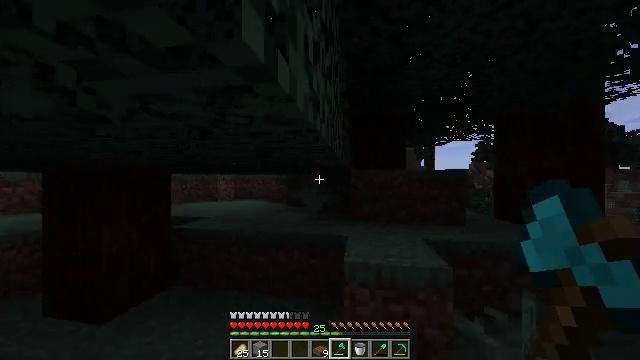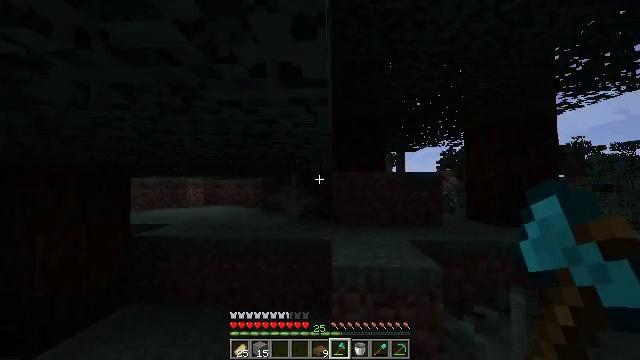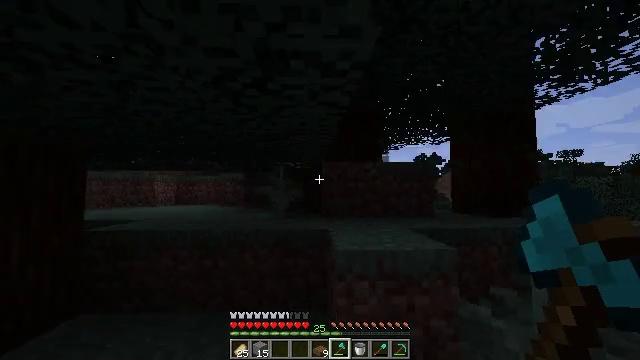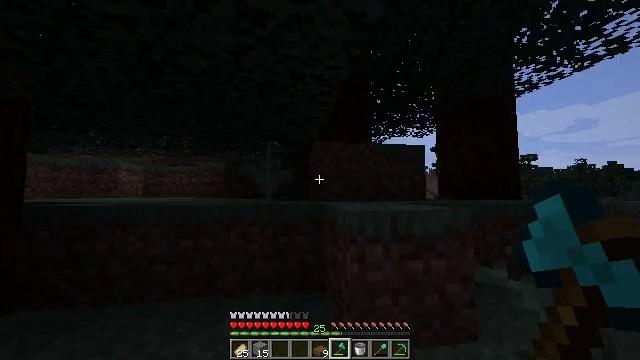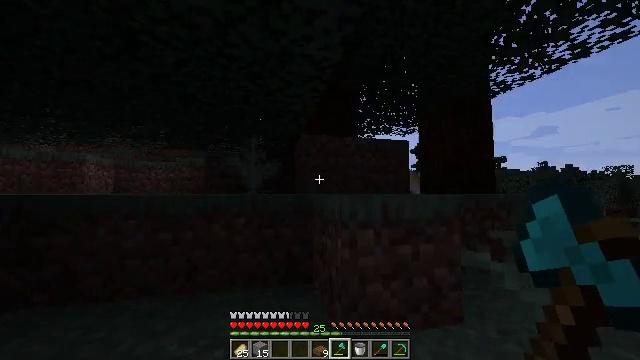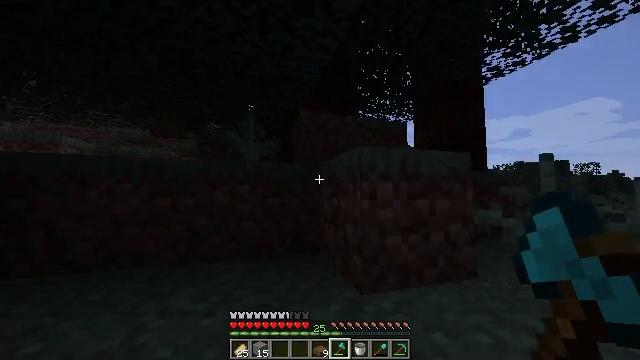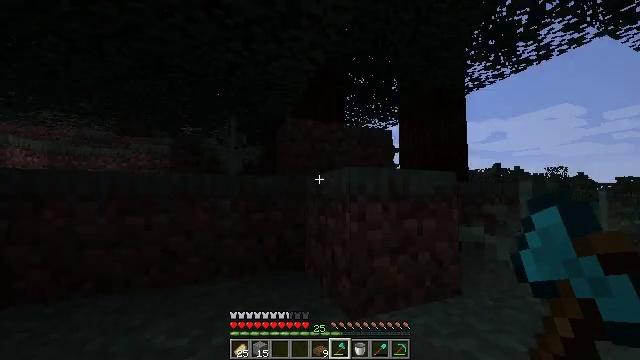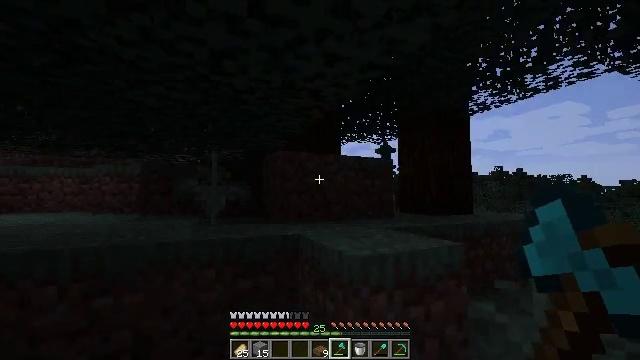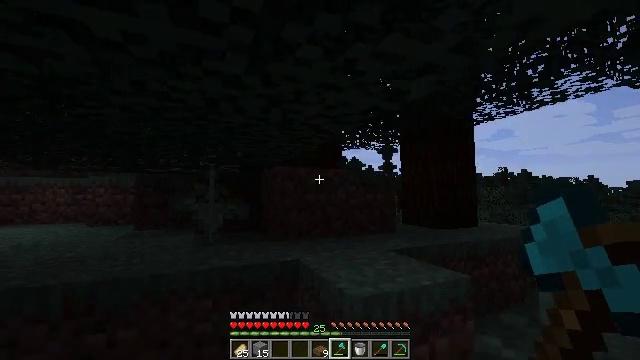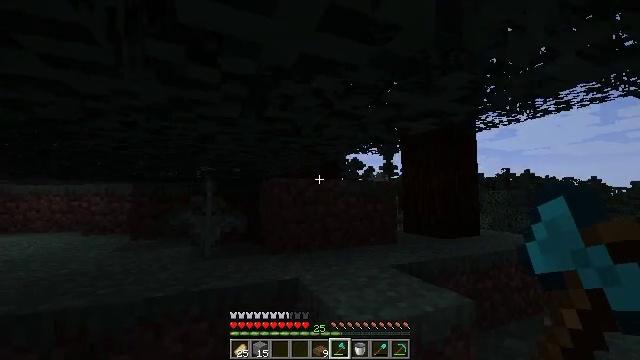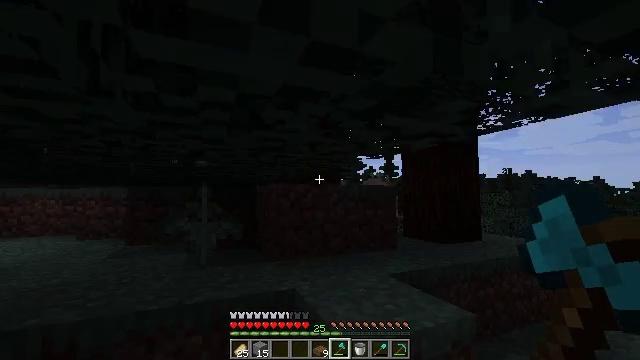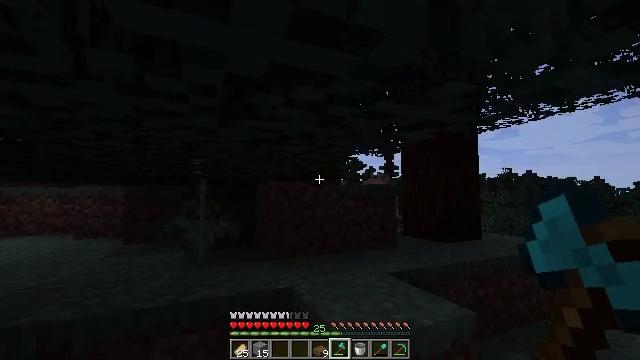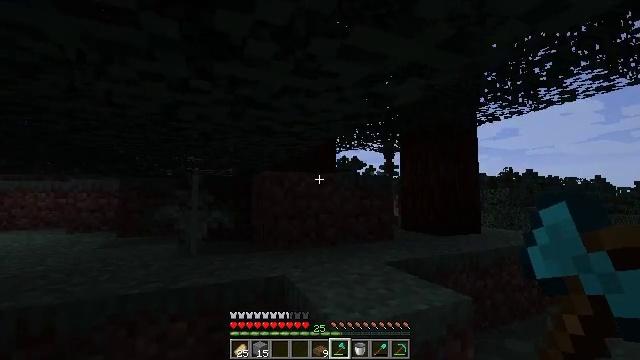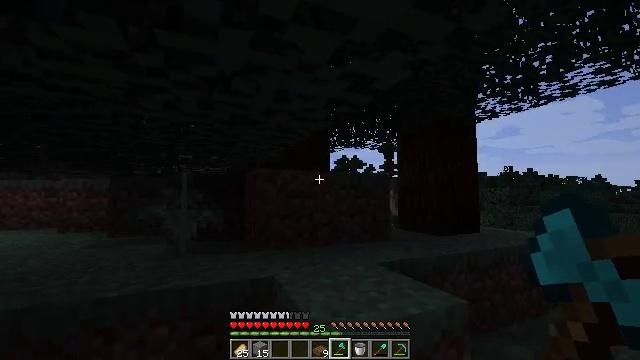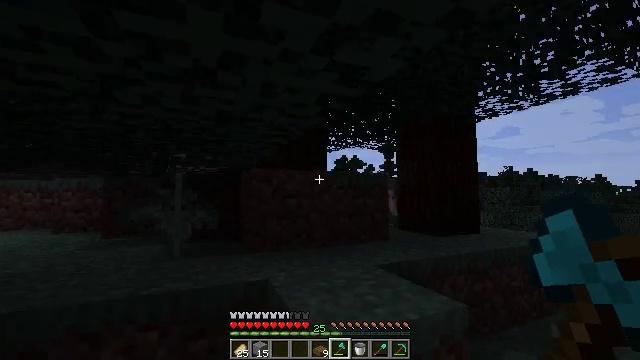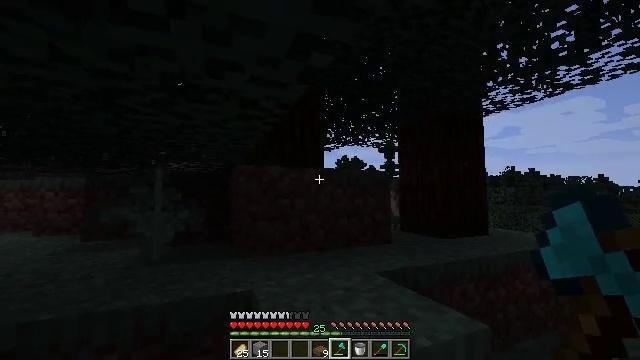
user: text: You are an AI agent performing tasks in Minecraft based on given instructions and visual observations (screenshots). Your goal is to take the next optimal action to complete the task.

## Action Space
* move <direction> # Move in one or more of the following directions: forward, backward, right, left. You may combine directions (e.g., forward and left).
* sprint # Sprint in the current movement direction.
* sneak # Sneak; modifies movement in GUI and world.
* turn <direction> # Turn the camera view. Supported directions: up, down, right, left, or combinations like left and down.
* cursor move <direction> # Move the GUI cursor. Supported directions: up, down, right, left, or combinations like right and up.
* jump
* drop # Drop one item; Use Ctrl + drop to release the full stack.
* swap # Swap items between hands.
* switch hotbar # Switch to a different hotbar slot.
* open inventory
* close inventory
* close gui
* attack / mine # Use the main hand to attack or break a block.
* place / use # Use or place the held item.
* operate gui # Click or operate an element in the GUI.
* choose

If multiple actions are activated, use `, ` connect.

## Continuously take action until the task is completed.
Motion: motion action
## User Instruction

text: Hunt animals.
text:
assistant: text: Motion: move forward, sprint, turn right and up, jump
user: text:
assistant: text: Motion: move forward, sprint, turn right and up, jump
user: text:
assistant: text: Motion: move forward, sprint, turn right, jump
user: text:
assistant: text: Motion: move forward, turn right, jump
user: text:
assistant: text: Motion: move forward, turn right, jump
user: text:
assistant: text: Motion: move forward, turn right, jump
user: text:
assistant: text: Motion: move forward and move right, turn right, jump
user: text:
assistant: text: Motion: move forward and move right, jump
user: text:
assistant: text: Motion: move forward and move right, jump
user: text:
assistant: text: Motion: move forward and move right, jump
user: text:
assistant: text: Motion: move forward and move right, jump
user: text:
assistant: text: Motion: move forward and move right, jump
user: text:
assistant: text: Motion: move forward and move right, jump
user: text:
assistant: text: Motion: move forward, jump
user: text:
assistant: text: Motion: move forward, jump
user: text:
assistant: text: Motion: move forward, jump
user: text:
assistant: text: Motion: move forward, sprint, jump
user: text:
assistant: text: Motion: move forward, sprint, jump
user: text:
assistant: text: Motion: move forward, sprint, jump
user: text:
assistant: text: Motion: move forward, jump
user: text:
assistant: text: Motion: move forward and move right, turn left, jump
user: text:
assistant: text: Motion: move forward and move right, turn left, jump
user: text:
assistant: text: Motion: move forward and move right, turn left, jump
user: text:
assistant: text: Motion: move forward and move right, turn left, jump
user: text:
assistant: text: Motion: move forward, sprint, turn left, jump
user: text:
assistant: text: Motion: move forward, sprint, turn left, jump
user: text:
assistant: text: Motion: move forward, sprint, jump
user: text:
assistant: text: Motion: move forward, sprint, jump
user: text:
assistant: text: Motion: move forward, jump
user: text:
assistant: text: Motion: move forward, jump